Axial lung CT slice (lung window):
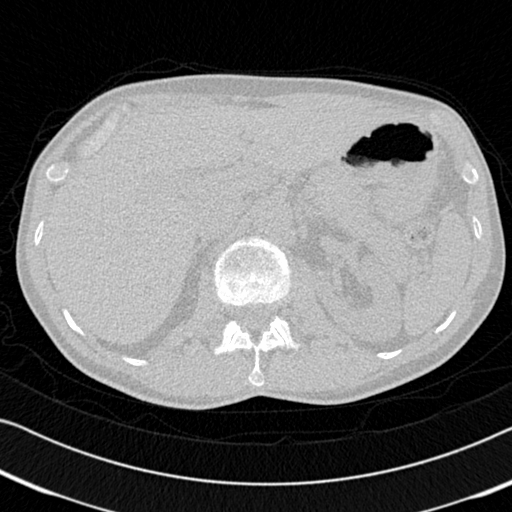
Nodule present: no